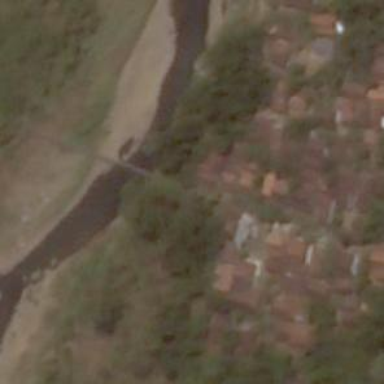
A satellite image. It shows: Residential road with bridge.